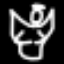
Label: angel